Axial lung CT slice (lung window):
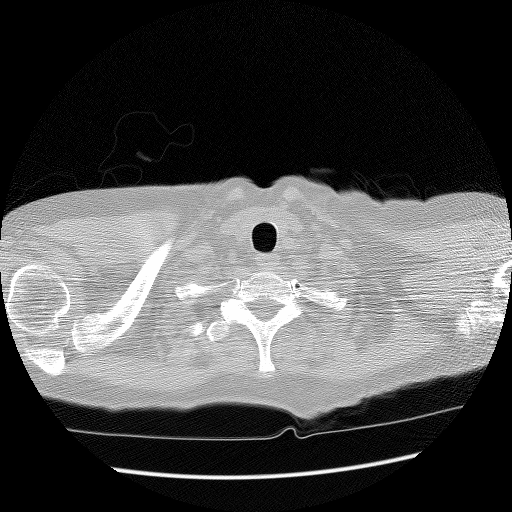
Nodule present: no